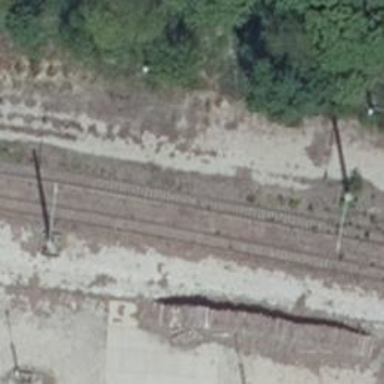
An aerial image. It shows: Disused railway yard.